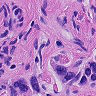
Metastatic tissue present: yes